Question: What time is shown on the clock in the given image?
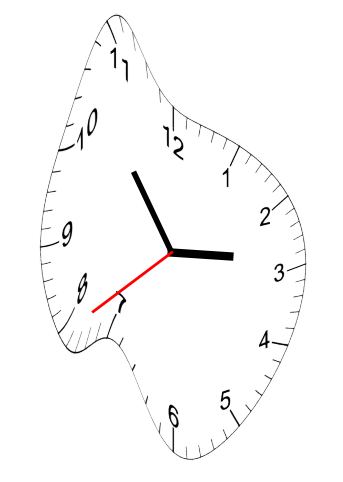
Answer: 02:53:39